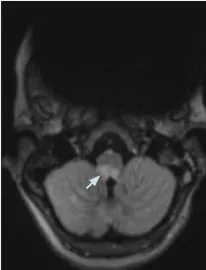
Brain MRI performed at 1.5 Tesla and limited by metallic artifacts. Axial fluid attenuation inversion recovery showing a high signal intensity in the posterior part of the medulla oblongata bilaterally.
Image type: radiology (mri)